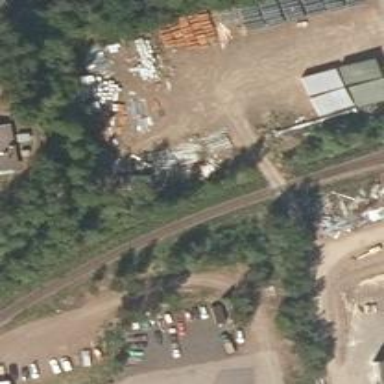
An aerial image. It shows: Railway spur service.